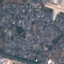
Land use / land cover: Residential